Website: macys
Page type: cart
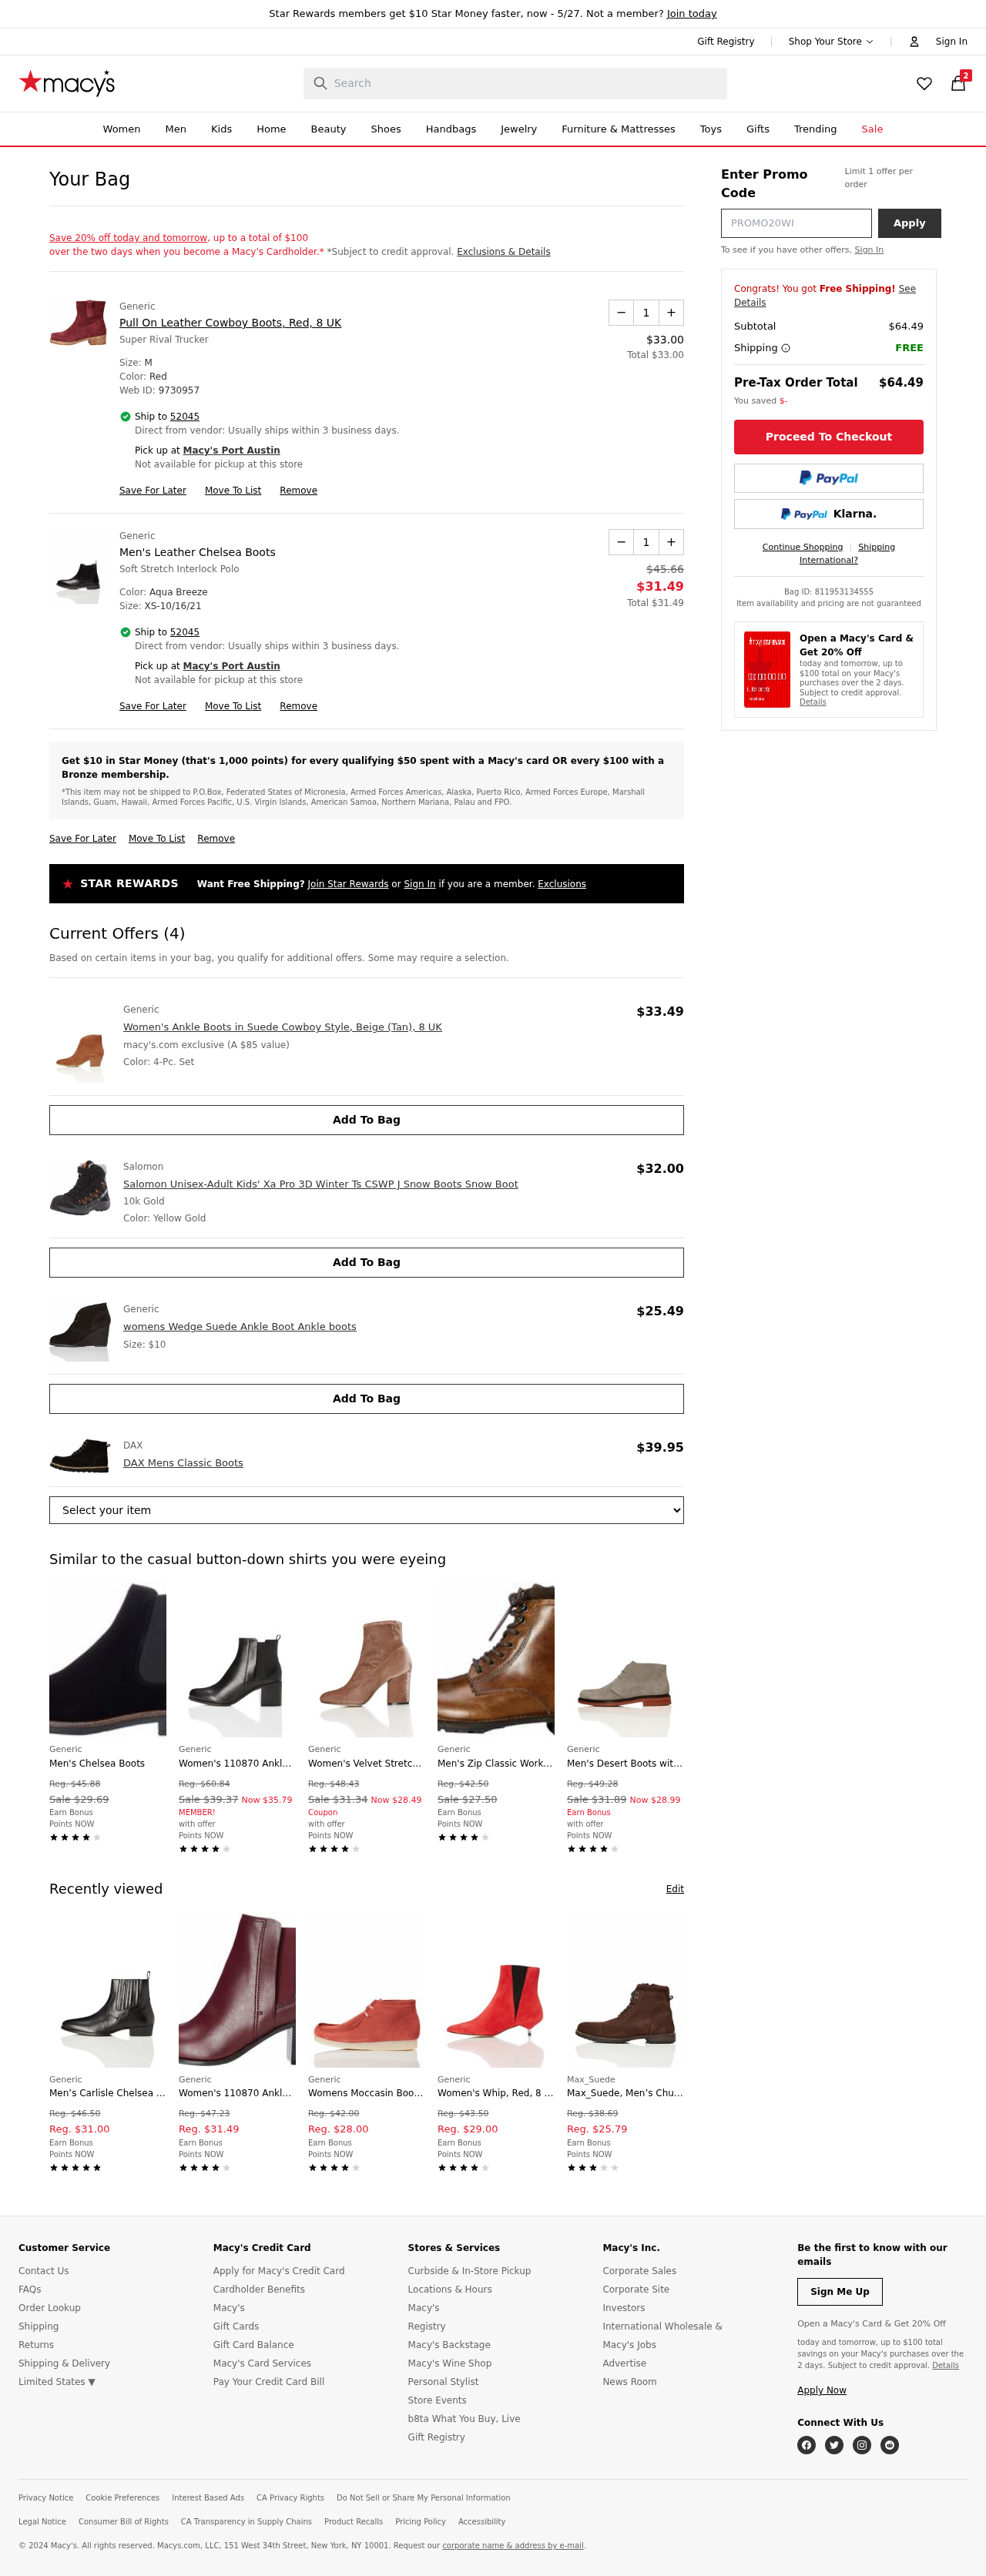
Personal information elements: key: PII_CITY
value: Port Austin
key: PII_POSTCODE
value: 52045
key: PII_PROMO_CODE
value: SPRING63
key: PII_POSTCODE_FULL
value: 52045
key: PII_POSTCODE_NUMERIC
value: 52045
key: PII_CITY2
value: Port Austin
Product elements: key: PRODUCT1_BRAND
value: Generic
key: PRODUCT1_NAME
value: Pull On Leather Cowboy Boots, Red, 8 UK
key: PRODUCT1_PRICE
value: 33
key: PRODUCT1_QUANTITY
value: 1
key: PRODUCT2_BRAND
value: Generic
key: PRODUCT2_NAME
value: Men's Leather Chelsea Boots
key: PRODUCT2_PRICE
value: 31.49
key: PRODUCT2_QUANTITY
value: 1
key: PRODUCT3_BRAND
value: Generic
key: PRODUCT3_NAME
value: Women's Ankle Boots in Suede Cowboy Style, Beige (Tan), 8 UK
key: PRODUCT3_PRICE
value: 33.49
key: PRODUCT4_BRAND
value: Salomon
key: PRODUCT4_NAME
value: Salomon Unisex-Adult Kids' Xa Pro 3D Winter Ts CSWP J Snow Boots Snow Boot
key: PRODUCT4_PRICE
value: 32
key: PRODUCT5_BRAND
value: Generic
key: PRODUCT5_NAME
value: womens Wedge Suede Ankle Boot Ankle boots
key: PRODUCT5_PRICE
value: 25.49
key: PRODUCT6_BRAND
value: DAX
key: PRODUCT6_NAME
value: DAX Mens Classic Boots
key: PRODUCT6_PRICE
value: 39.95
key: PRODUCT1_TOTAL
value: Total $33.00
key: PRODUCT2_ORIGINAL_PRICE
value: $45.66
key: PRODUCT2_TOTAL
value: Total $31.49
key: PRODUCT7_BRAND
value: Generic
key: PRODUCT7_NAME
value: Men's Chelsea Boots
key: PRODUCT7_ORIGINAL_PRICE
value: Reg. $45.88
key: PRODUCT7_SALE_PRICE
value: Sale $29.69
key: PRODUCT8_BRAND
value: Generic
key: PRODUCT8_NAME
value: Women's 110870 Ankle Boots, Black, 8
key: PRODUCT8_ORIGINAL_PRICE
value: Reg. $60.84
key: PRODUCT8_SALE_PRICE
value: Sale $39.37
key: PRODUCT8_PRICE
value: Now $35.79
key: PRODUCT9_BRAND
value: Generic
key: PRODUCT9_NAME
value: Women's Velvet Stretch Ankle Boots Pink 4 UK (37 EU),119750
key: PRODUCT9_ORIGINAL_PRICE
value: Reg. $48.43
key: PRODUCT9_SALE_PRICE
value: Sale $31.34
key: PRODUCT9_PRICE
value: Now $28.49
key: PRODUCT10_BRAND
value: Generic
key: PRODUCT10_NAME
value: Men's Zip Classic Worker Boots Ankle
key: PRODUCT10_ORIGINAL_PRICE
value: Reg. $42.50
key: PRODUCT10_SALE_PRICE
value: Sale $27.50
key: PRODUCT11_BRAND
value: Generic
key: PRODUCT11_NAME
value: Men's Desert Boots with Brushed Leather and Lace-Ups
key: PRODUCT11_ORIGINAL_PRICE
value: Reg. $49.28
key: PRODUCT11_SALE_PRICE
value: Sale $31.89
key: PRODUCT11_PRICE
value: Now $28.99
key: PRODUCT12_BRAND
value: Generic
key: PRODUCT12_NAME
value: Men’s Carlisle Chelsea Boots
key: PRODUCT12_ORIGINAL_PRICE
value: Reg. $46.50
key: PRODUCT12_PRICE
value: Reg. $31.00
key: PRODUCT13_BRAND
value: Generic
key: PRODUCT13_NAME
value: Women's 110870 Ankle Boots, Rot Burgendy, 3/3.5 UK
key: PRODUCT13_ORIGINAL_PRICE
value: Reg. $47.23
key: PRODUCT13_PRICE
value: Reg. $31.49
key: PRODUCT14_BRAND
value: Generic
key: PRODUCT14_NAME
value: Womens Moccasin Boot Moccasin Boot
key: PRODUCT14_ORIGINAL_PRICE
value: Reg. $42.00
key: PRODUCT14_PRICE
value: Reg. $28.00
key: PRODUCT15_BRAND
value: Generic
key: PRODUCT15_NAME
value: Women's Whip, Red, 8 UK
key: PRODUCT15_ORIGINAL_PRICE
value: Reg. $43.50
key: PRODUCT15_PRICE
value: Reg. $29.00
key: PRODUCT16_BRAND
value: Max_Suede
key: PRODUCT16_NAME
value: Max_Suede, Men’s Chukka Boots
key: PRODUCT16_ORIGINAL_PRICE
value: Reg. $38.69
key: PRODUCT16_PRICE
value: Reg. $25.79
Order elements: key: ORDER_NUM_ITEMS
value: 2
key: ORDER_SUBTOTAL
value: $64.49
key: ORDER_SUBTOTAL2
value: $64.49
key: ORDER_ID
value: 811953134555
Search elements: key: HEADER_SEARCH
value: Search